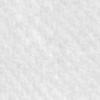
Label: no_change